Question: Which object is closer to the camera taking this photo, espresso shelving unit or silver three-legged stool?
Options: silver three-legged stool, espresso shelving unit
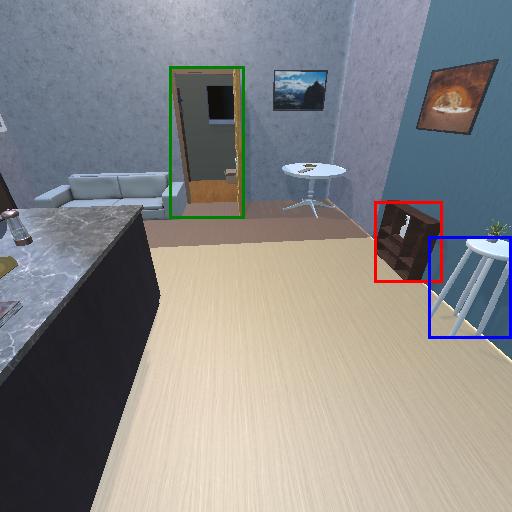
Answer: silver three-legged stool